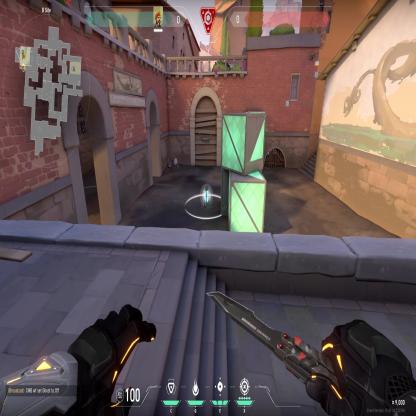
Label: planted spike